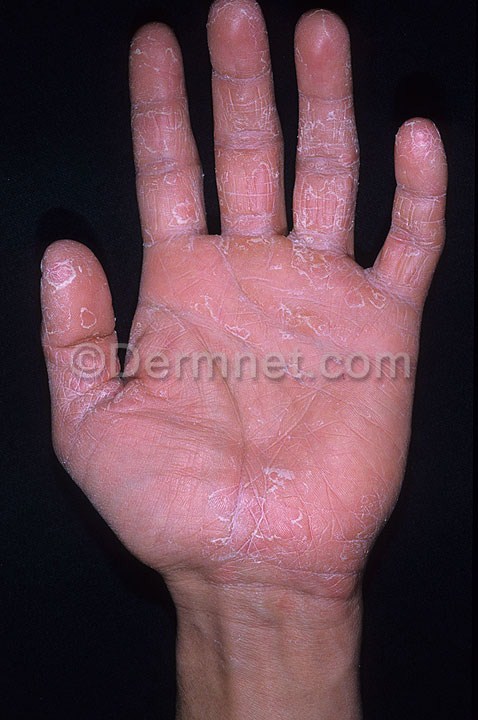
Disease: Tinea Ringworm Candidiasis and other Fungal Infections